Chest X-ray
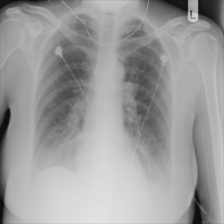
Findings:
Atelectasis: negative
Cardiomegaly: negative
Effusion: negative
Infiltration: negative
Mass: negative
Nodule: negative
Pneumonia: negative
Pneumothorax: negative
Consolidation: negative
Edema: negative
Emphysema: negative
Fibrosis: negative
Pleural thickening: negative
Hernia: negative